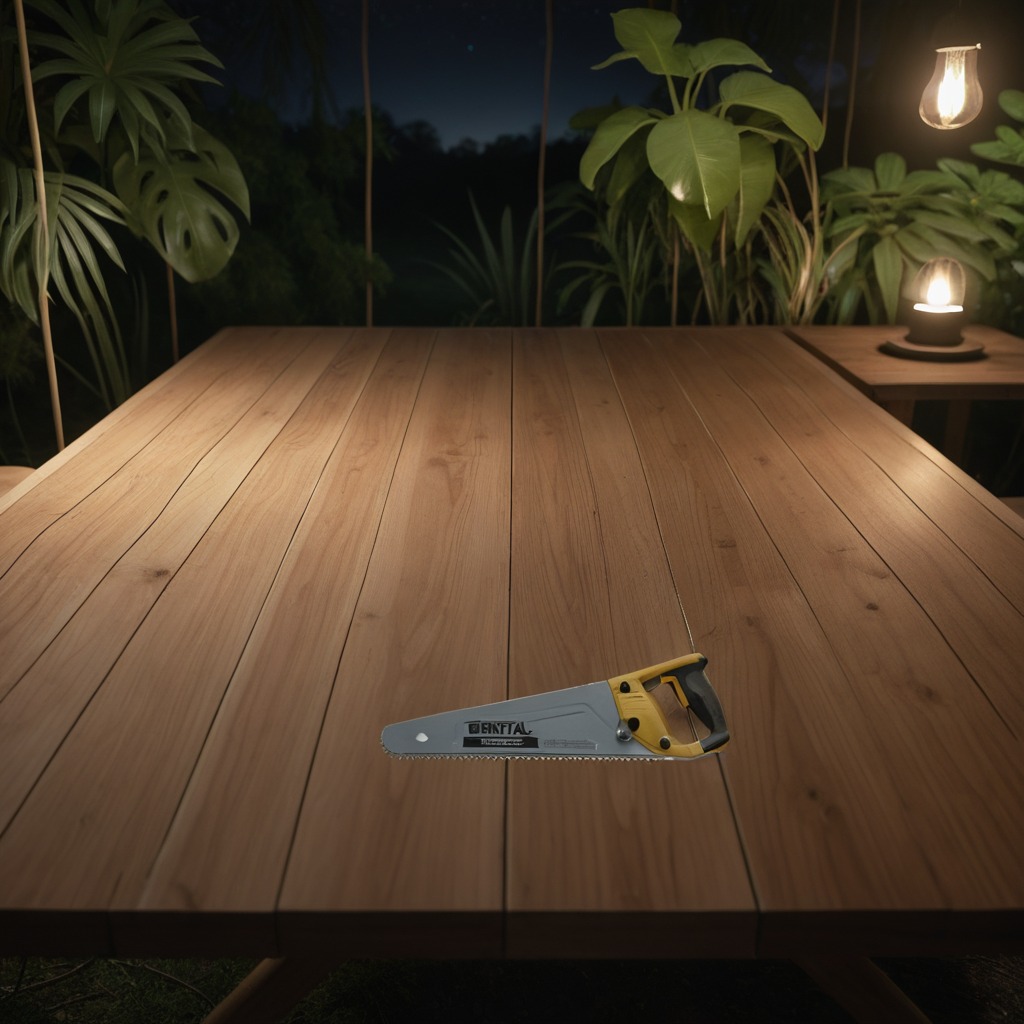
A metal saw is lying on a wooden table inside a jungle field workshop tent at night.